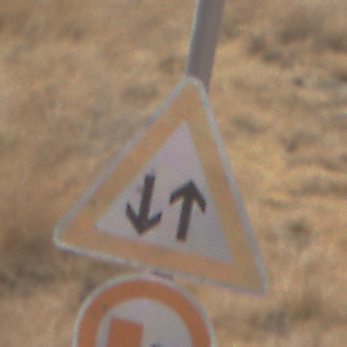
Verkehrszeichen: Gegenverkehr
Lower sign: UeberholverbotKraftfahrzeuge
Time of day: Midday
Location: Outdoor (Nature)
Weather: PartlyCloudy
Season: NotSpecified
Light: Natural